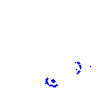
Particle: proton